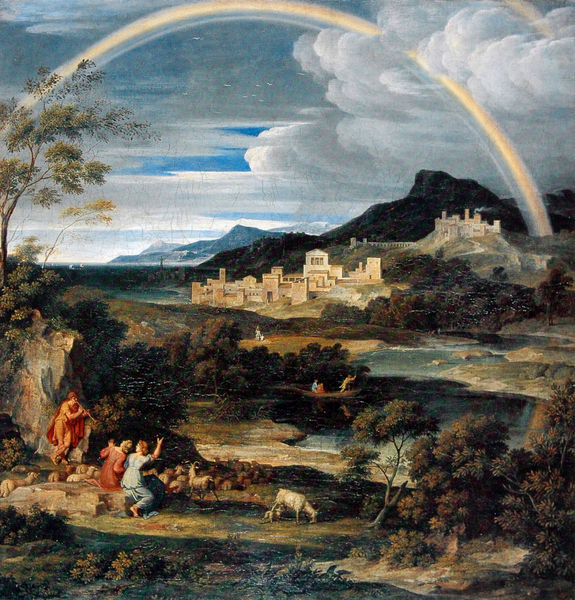
Titel: Heroische Landschaft mit Regenbogen
Künstler: Joseph Anton Koch
Standort: Karlsruhe
Institution: Staatliche Kunsthalle
Schlagwörter: baum, berg, blau, felsen, feuer, gemälde, gewitter, himmel, laub, mann, meer, schatten, umhang, wasser, weiß, wolken, bäume, fluss, frauen, grün, landschaft, menschen, see, stadt, frau, kleid, licht, männer, orange, gebäude, haus, rot, tier, tiere, weg, wiese, malerei, stein, steine, öl, bach, horizont, häuser, hügel, natur, vögel, weite, busch, büsche, gewässer, gewand, gold, mantel, sitzend, drei, paar, musik, pflanzen, tal, wald, wasserfall, boot, kinder, bewölkt, deutschland, italien, ort, perspektive, zwei, berge, fels, gebirge, gipfel, dorf, herde, kuh, idylle, figuren, romantik, erhaben, staffage, sturm, blue, men, oil, people, red, religious, white, women, black, dress, dresses, figures, golden, green, group, hair, painting, sitting, woman, spielen, musizieren, picture, reflection, two, brown, zeigen, frühling, regen, lamm, schaf, antike, burg, münchen, idyll, festung, ein, flöte, erleuchtet, flower, mauern, schloß, angel, cliff, cloud, clouds, man, rock, rocks, sky, stone, tree, pan, boat, building, hill, hills, house, lake, landscape, mountain, mountains, nature, water, houses, reflections, sun, trees, village, tempel, gestrüpp, forest, grass, light, river, stream, bushes, arkadien, heroische landschaft, drawing, eichen, amor, schafe, hirte, hirten, schäfer, zeige, castle, color, animals, bird, birds, ziegenbock, ziege, flöten, panflöte, koch, flötenspieler, antikisch, flag, town, outside, ziegen, neue pinakothek, locus amoenus, dort, wolkenlücke, city, pastorale, instrument, leaves, music, pastoral, regenbogen, jesus, buildings, italian, schafherde, art, beauty, colors, lau, musician, lücke, baume, peak, animal, ideallandschaft, bush, cow, wunder, god, rainbow, blue dress, sublim, horn, colour, goat, sheep, peace, livestock, flock, graze, grazing, herd, lamb, lambs, sheeps, flute, playing, pointing, humans, stafage, olken, regenbögen, bible, shepherd, standing, stdt, bat, begrüßen, vicenzo, goats, rainbows, bucolic, trumpet, picnic, flemish, red dress, one, pipe, double, wisen, settlement, two women, flute-player, regenborgen, miracle, braids, joy, cities, rive, rivers, shepherdesses, arbore, shepher, poesia, brill, bril, caprine, sherpherd, clour, caprice, double rainbow, prosperity, landsacape, tejo